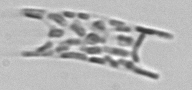
Label: Eucampia